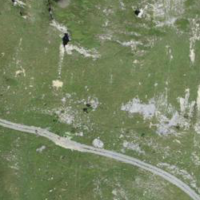
EUNIS habitat code: 26
Species observed at this site:
Rumex alpinus